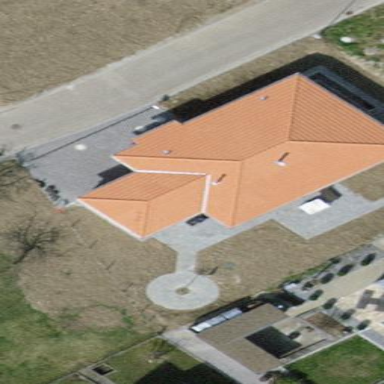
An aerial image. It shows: Simple and straightforward house.